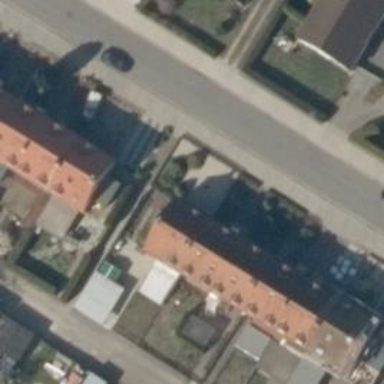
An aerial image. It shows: Terrace building.